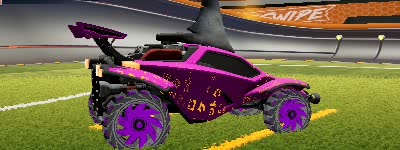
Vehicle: octane